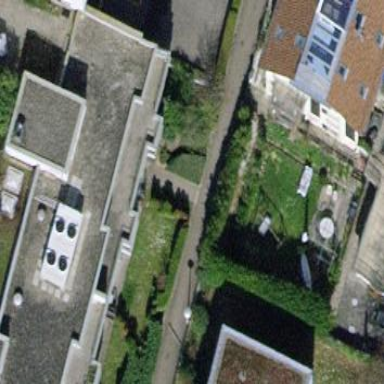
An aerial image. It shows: Grey flat-roofed building with apartments.